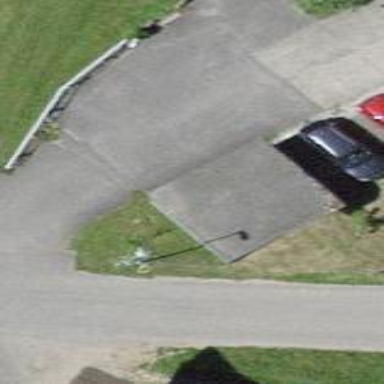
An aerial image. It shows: Garage building.